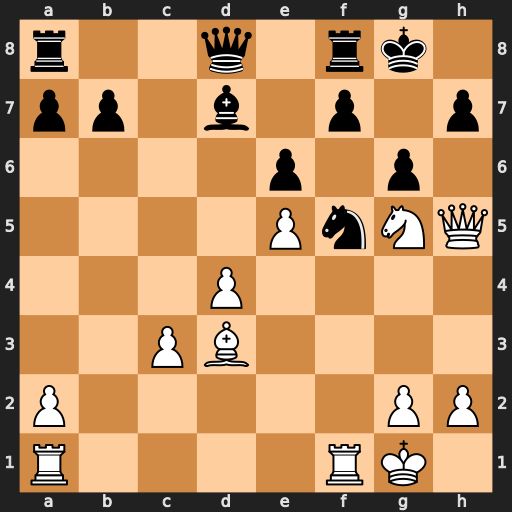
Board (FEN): r2q1rk1/pp1b1p1p/4p1p1/4PnNQ/3P4/2PB4/P5PP/R4RK1
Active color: w
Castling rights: -
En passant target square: -
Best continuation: Qxh7#